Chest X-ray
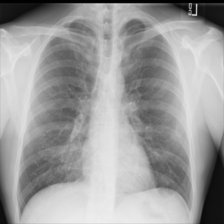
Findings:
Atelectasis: negative
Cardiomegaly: negative
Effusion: negative
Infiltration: negative
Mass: negative
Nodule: negative
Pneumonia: negative
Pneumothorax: negative
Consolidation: positive
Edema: negative
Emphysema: negative
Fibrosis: negative
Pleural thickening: negative
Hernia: negative